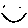
Label: smiley face